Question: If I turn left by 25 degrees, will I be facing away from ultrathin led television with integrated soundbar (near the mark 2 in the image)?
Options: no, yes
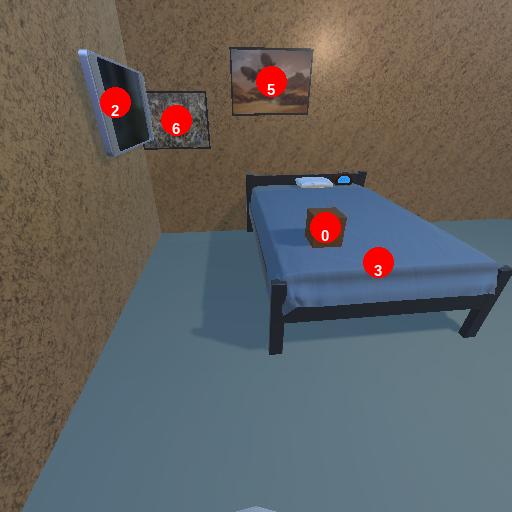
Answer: no